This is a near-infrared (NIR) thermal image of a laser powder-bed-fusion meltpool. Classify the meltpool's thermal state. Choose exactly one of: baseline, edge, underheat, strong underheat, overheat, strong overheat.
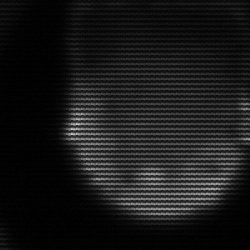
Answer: edge